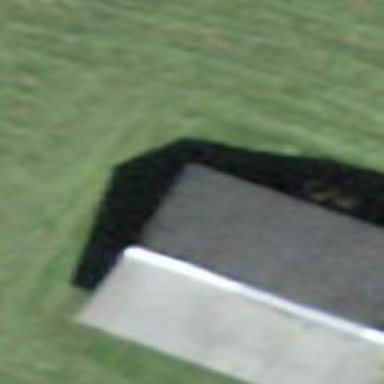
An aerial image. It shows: Rural barn.